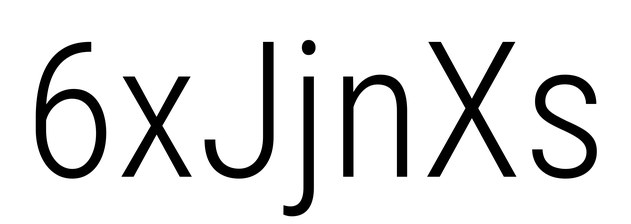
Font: Roboto_Condensed_Light